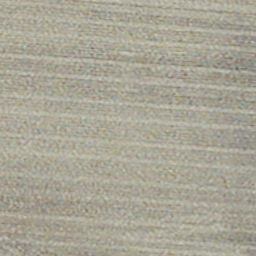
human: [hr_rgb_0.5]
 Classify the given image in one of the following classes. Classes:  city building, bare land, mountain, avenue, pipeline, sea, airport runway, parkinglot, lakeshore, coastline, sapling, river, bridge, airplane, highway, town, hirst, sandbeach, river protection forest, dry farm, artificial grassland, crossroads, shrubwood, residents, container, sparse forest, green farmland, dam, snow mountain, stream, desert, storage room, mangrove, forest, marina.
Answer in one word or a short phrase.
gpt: dry farm